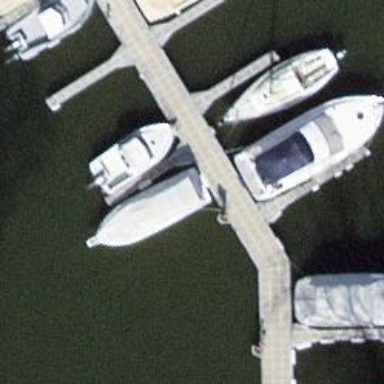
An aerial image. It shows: Man-made pier.